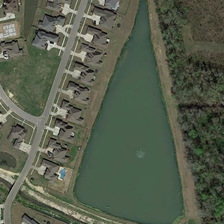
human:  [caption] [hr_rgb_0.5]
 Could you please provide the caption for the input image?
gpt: some green trees and some buildings are around a triangular pond .

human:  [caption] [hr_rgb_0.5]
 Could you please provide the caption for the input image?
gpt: some green trees and some buildings are around a triangular pond .

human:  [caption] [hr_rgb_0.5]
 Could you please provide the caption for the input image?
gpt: some green trees and some buildings are around a triangular pond .

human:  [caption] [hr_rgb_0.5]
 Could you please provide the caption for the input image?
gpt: some green trees and some buildings are around a triangular pond .

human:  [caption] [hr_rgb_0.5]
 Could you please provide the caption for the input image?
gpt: some green trees and some buildings are around a triangular pond .